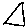
Label: triangle